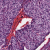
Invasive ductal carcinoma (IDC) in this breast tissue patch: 1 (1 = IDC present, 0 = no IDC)